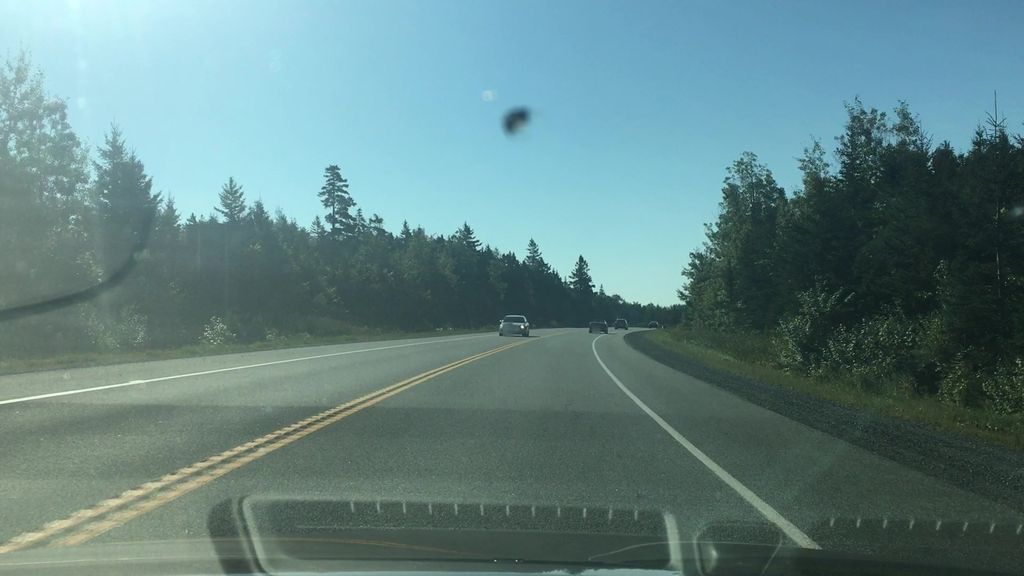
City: halifax